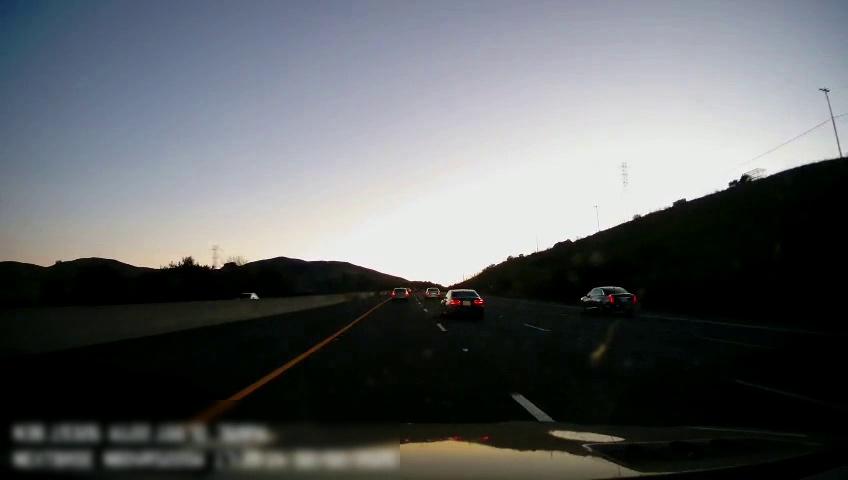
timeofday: Day
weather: Sunny
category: Drivable Space
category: Vehicles | Car
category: Vehicles | Car
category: Vehicles | Car
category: Vehicles | Car
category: Vehicles | SUV
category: Lanes | Alternate Lane
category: Lanes | Current Lane
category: Lanes | Current Lane
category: Lanes | Alternate Lane
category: Lanes | Alternate Lane